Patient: sex F, age 75
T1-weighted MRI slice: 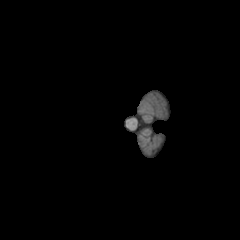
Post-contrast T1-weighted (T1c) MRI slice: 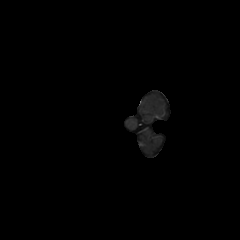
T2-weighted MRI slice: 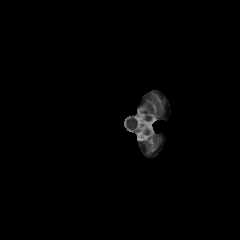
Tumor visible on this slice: no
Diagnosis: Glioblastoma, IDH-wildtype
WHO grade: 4